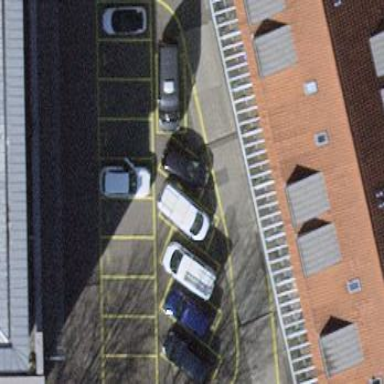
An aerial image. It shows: Parking area available.